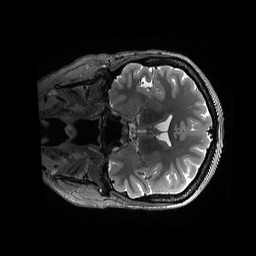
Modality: T2w
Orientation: coronal
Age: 32
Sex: female
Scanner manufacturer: siemens
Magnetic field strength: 3 T
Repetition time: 3.2 s
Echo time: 0.564 s